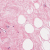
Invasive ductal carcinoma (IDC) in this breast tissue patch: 0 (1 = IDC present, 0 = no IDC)